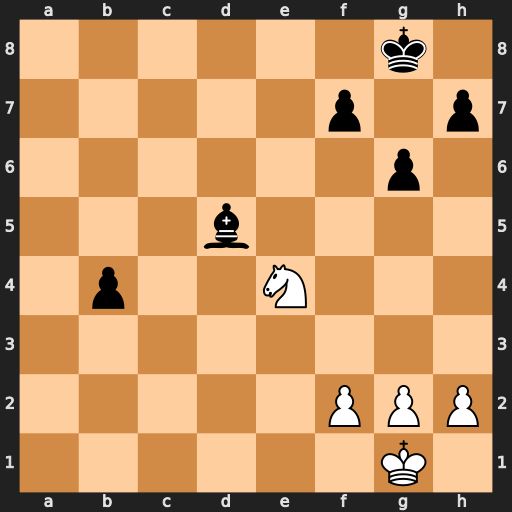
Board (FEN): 6k1/5p1p/6p1/3b4/1p2N3/8/5PPP/6K1
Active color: w
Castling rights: -
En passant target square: -
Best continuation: Nf6+ Kg7 Nxd5